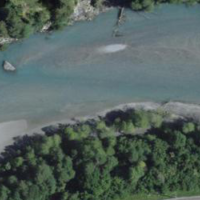
EUNIS habitat code: 15
Species observed at this site:
Castor fiber
Lamium galeobdolon